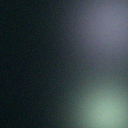
Screen state: off